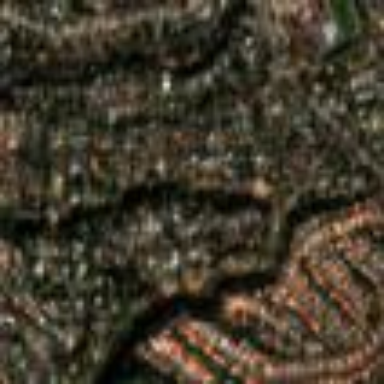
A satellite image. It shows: Residential area.